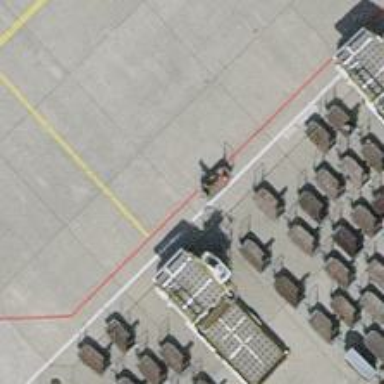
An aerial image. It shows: Airport parking position.